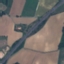
Label: Highway